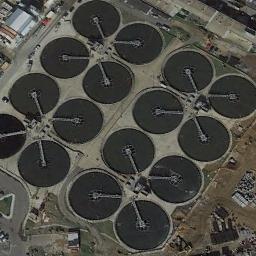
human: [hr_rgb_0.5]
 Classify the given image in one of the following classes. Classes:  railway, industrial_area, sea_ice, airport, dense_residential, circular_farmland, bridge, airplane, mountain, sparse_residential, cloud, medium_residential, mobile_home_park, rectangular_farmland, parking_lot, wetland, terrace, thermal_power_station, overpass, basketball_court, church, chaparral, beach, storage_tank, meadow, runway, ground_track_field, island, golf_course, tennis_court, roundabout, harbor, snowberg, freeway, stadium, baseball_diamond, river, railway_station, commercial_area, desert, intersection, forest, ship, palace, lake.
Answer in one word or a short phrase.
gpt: storage_tank